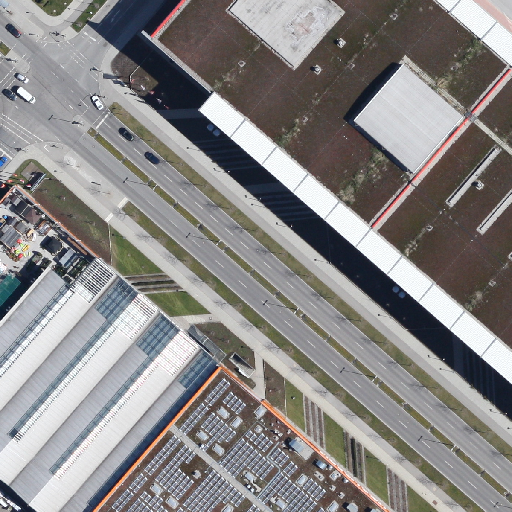
Referring expression: car